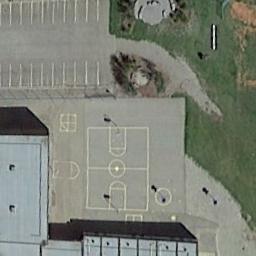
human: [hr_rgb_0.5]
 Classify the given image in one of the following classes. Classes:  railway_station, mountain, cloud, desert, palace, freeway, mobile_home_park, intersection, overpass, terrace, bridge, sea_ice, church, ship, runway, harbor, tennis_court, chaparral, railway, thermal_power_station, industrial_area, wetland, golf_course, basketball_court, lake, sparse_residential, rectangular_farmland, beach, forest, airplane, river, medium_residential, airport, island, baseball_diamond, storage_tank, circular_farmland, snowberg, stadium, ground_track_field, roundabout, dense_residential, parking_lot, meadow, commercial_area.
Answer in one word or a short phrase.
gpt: basketball_court